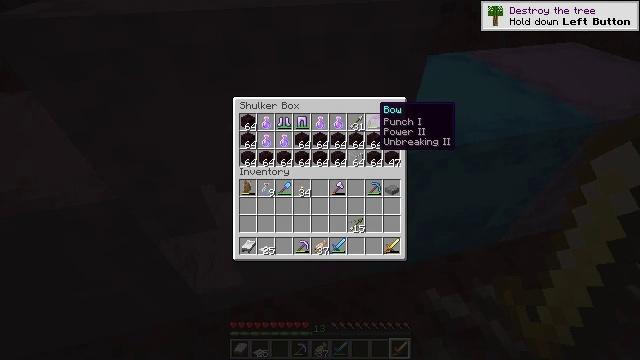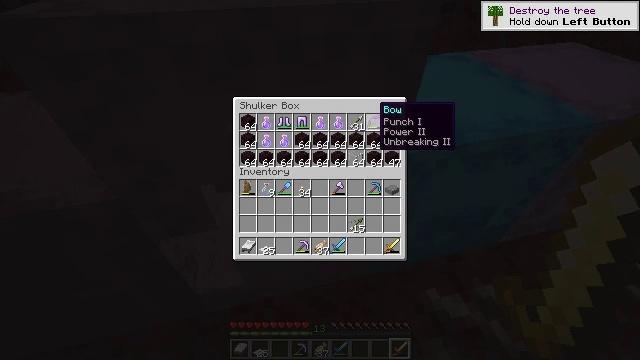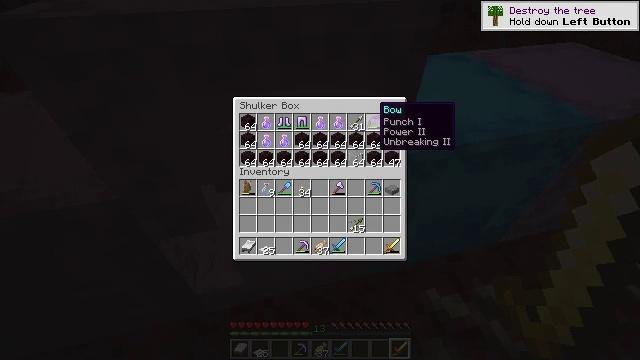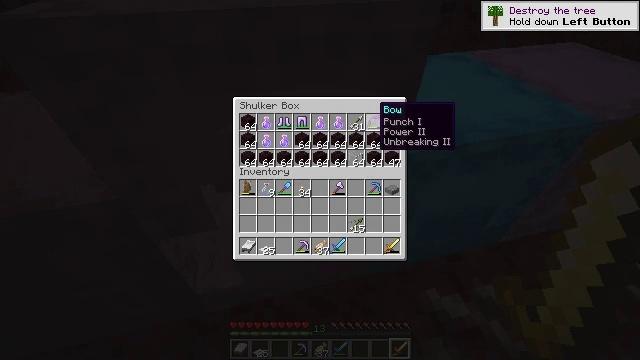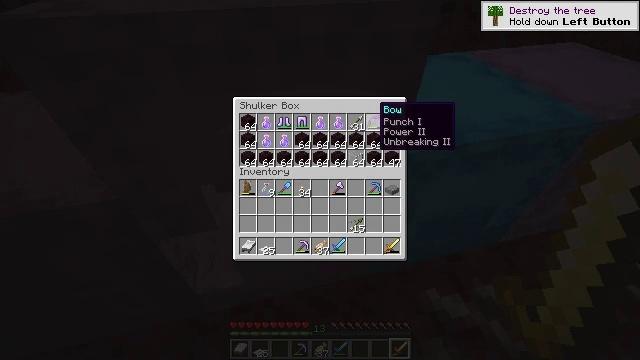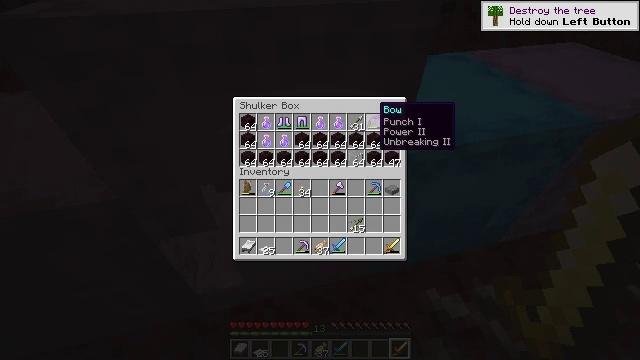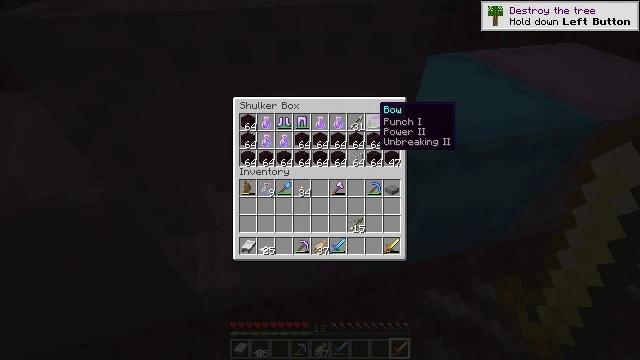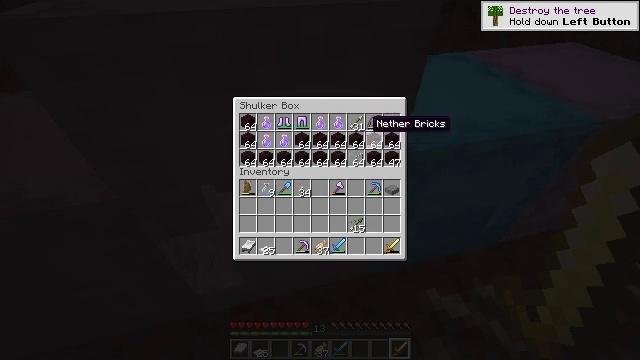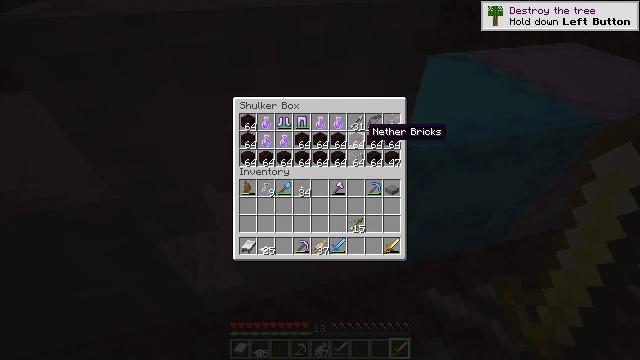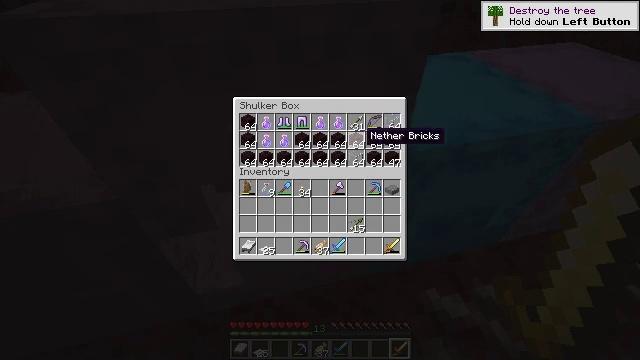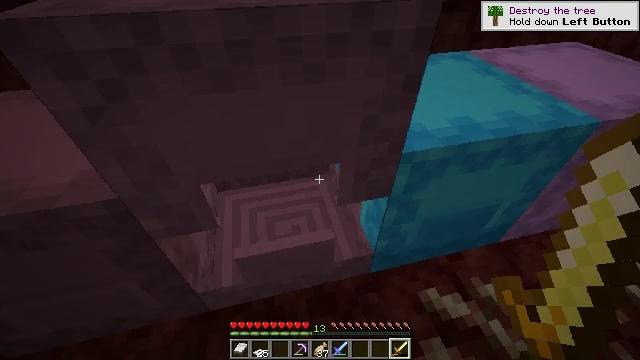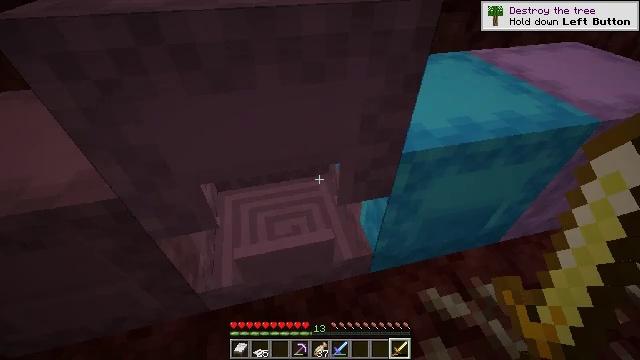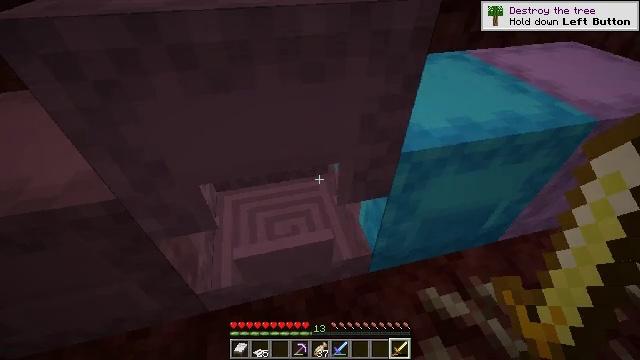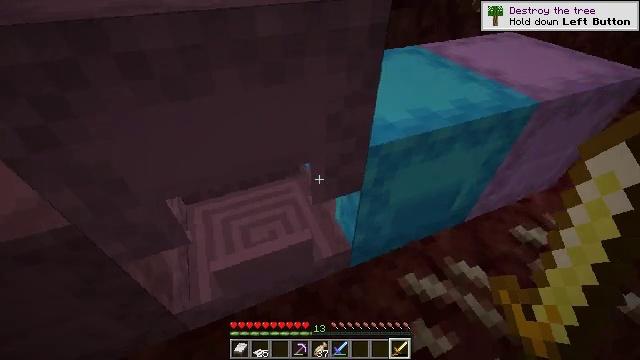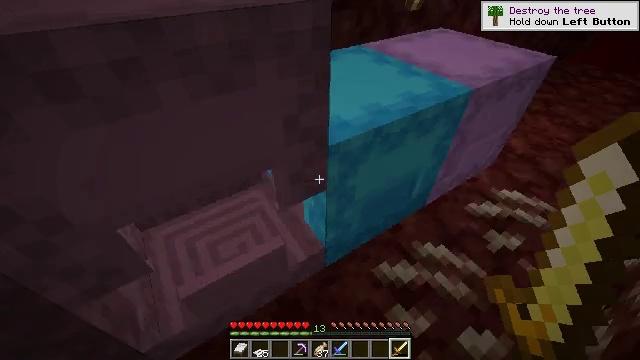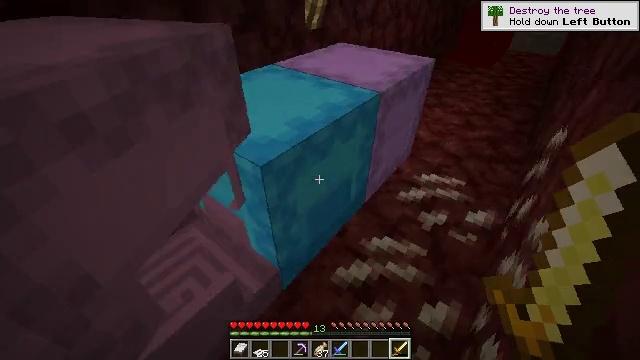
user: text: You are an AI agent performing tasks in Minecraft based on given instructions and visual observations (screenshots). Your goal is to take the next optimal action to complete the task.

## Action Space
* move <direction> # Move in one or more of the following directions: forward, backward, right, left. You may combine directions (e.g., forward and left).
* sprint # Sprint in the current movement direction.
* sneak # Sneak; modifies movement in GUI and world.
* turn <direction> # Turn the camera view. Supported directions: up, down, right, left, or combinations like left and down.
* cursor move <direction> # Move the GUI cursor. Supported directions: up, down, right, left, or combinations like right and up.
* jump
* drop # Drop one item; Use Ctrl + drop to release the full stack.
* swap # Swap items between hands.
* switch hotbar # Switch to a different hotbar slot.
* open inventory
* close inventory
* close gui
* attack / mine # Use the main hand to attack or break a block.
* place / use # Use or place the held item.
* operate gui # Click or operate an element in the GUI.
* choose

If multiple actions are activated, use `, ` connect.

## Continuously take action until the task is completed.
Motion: motion action
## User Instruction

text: Break the shulker box to collect it.
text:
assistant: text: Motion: no_op
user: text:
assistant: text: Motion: no_op
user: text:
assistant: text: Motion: no_op
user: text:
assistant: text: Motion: no_op
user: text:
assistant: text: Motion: no_op
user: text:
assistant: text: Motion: no_op
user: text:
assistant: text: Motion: cursor move left and down
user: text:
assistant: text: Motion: cursor move down
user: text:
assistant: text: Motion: no_op
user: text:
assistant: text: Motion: no_op
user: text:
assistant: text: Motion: close gui
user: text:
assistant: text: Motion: open inventory
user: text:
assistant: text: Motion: turn right
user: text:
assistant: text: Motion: turn right
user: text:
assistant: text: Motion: turn right and up
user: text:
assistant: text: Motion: turn right and up
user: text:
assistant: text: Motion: turn right and up
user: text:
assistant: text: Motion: turn right
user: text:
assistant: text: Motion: turn right and up
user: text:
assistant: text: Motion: turn right and up
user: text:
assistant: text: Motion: turn right and up
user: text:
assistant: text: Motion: turn right and up
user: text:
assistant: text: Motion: no_op
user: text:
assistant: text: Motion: no_op
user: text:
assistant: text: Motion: no_op
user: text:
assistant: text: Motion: no_op
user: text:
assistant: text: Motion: no_op
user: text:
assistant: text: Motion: no_op
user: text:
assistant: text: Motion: turn left
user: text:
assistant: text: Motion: turn left